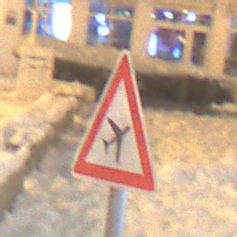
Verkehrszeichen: FlugbetriebLinks
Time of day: Night
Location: Outdoor (Urban)
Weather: Overcast
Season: Winter
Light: Artificial